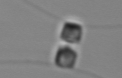
Label: Chaetoceros_similis